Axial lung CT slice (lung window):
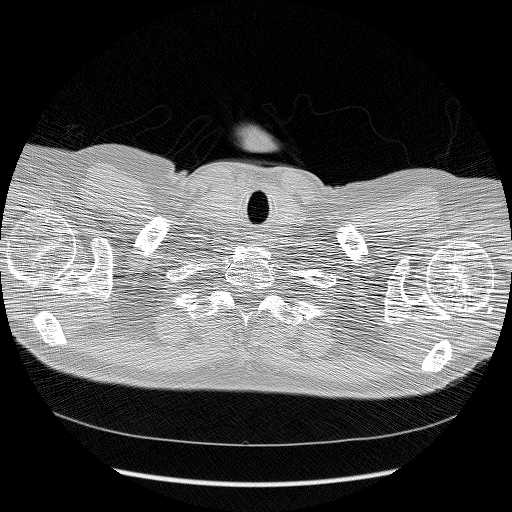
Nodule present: no